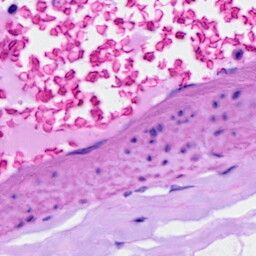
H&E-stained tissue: Ovarian